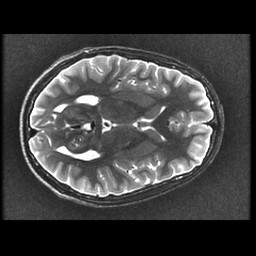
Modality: T2w
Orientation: axial
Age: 15
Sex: male
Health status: ill
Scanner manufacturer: ge
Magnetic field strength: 3 T
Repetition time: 7.5 s
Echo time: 0.1015 s